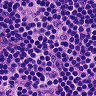
Metastatic tissue present: no